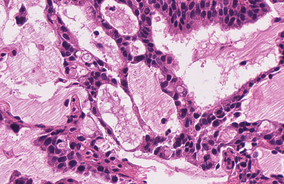
Tumor epithelial tissue: yes
Tumor-associated stroma tissue: no
Normal tissue: no